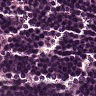
Metastatic tissue present: no